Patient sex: M
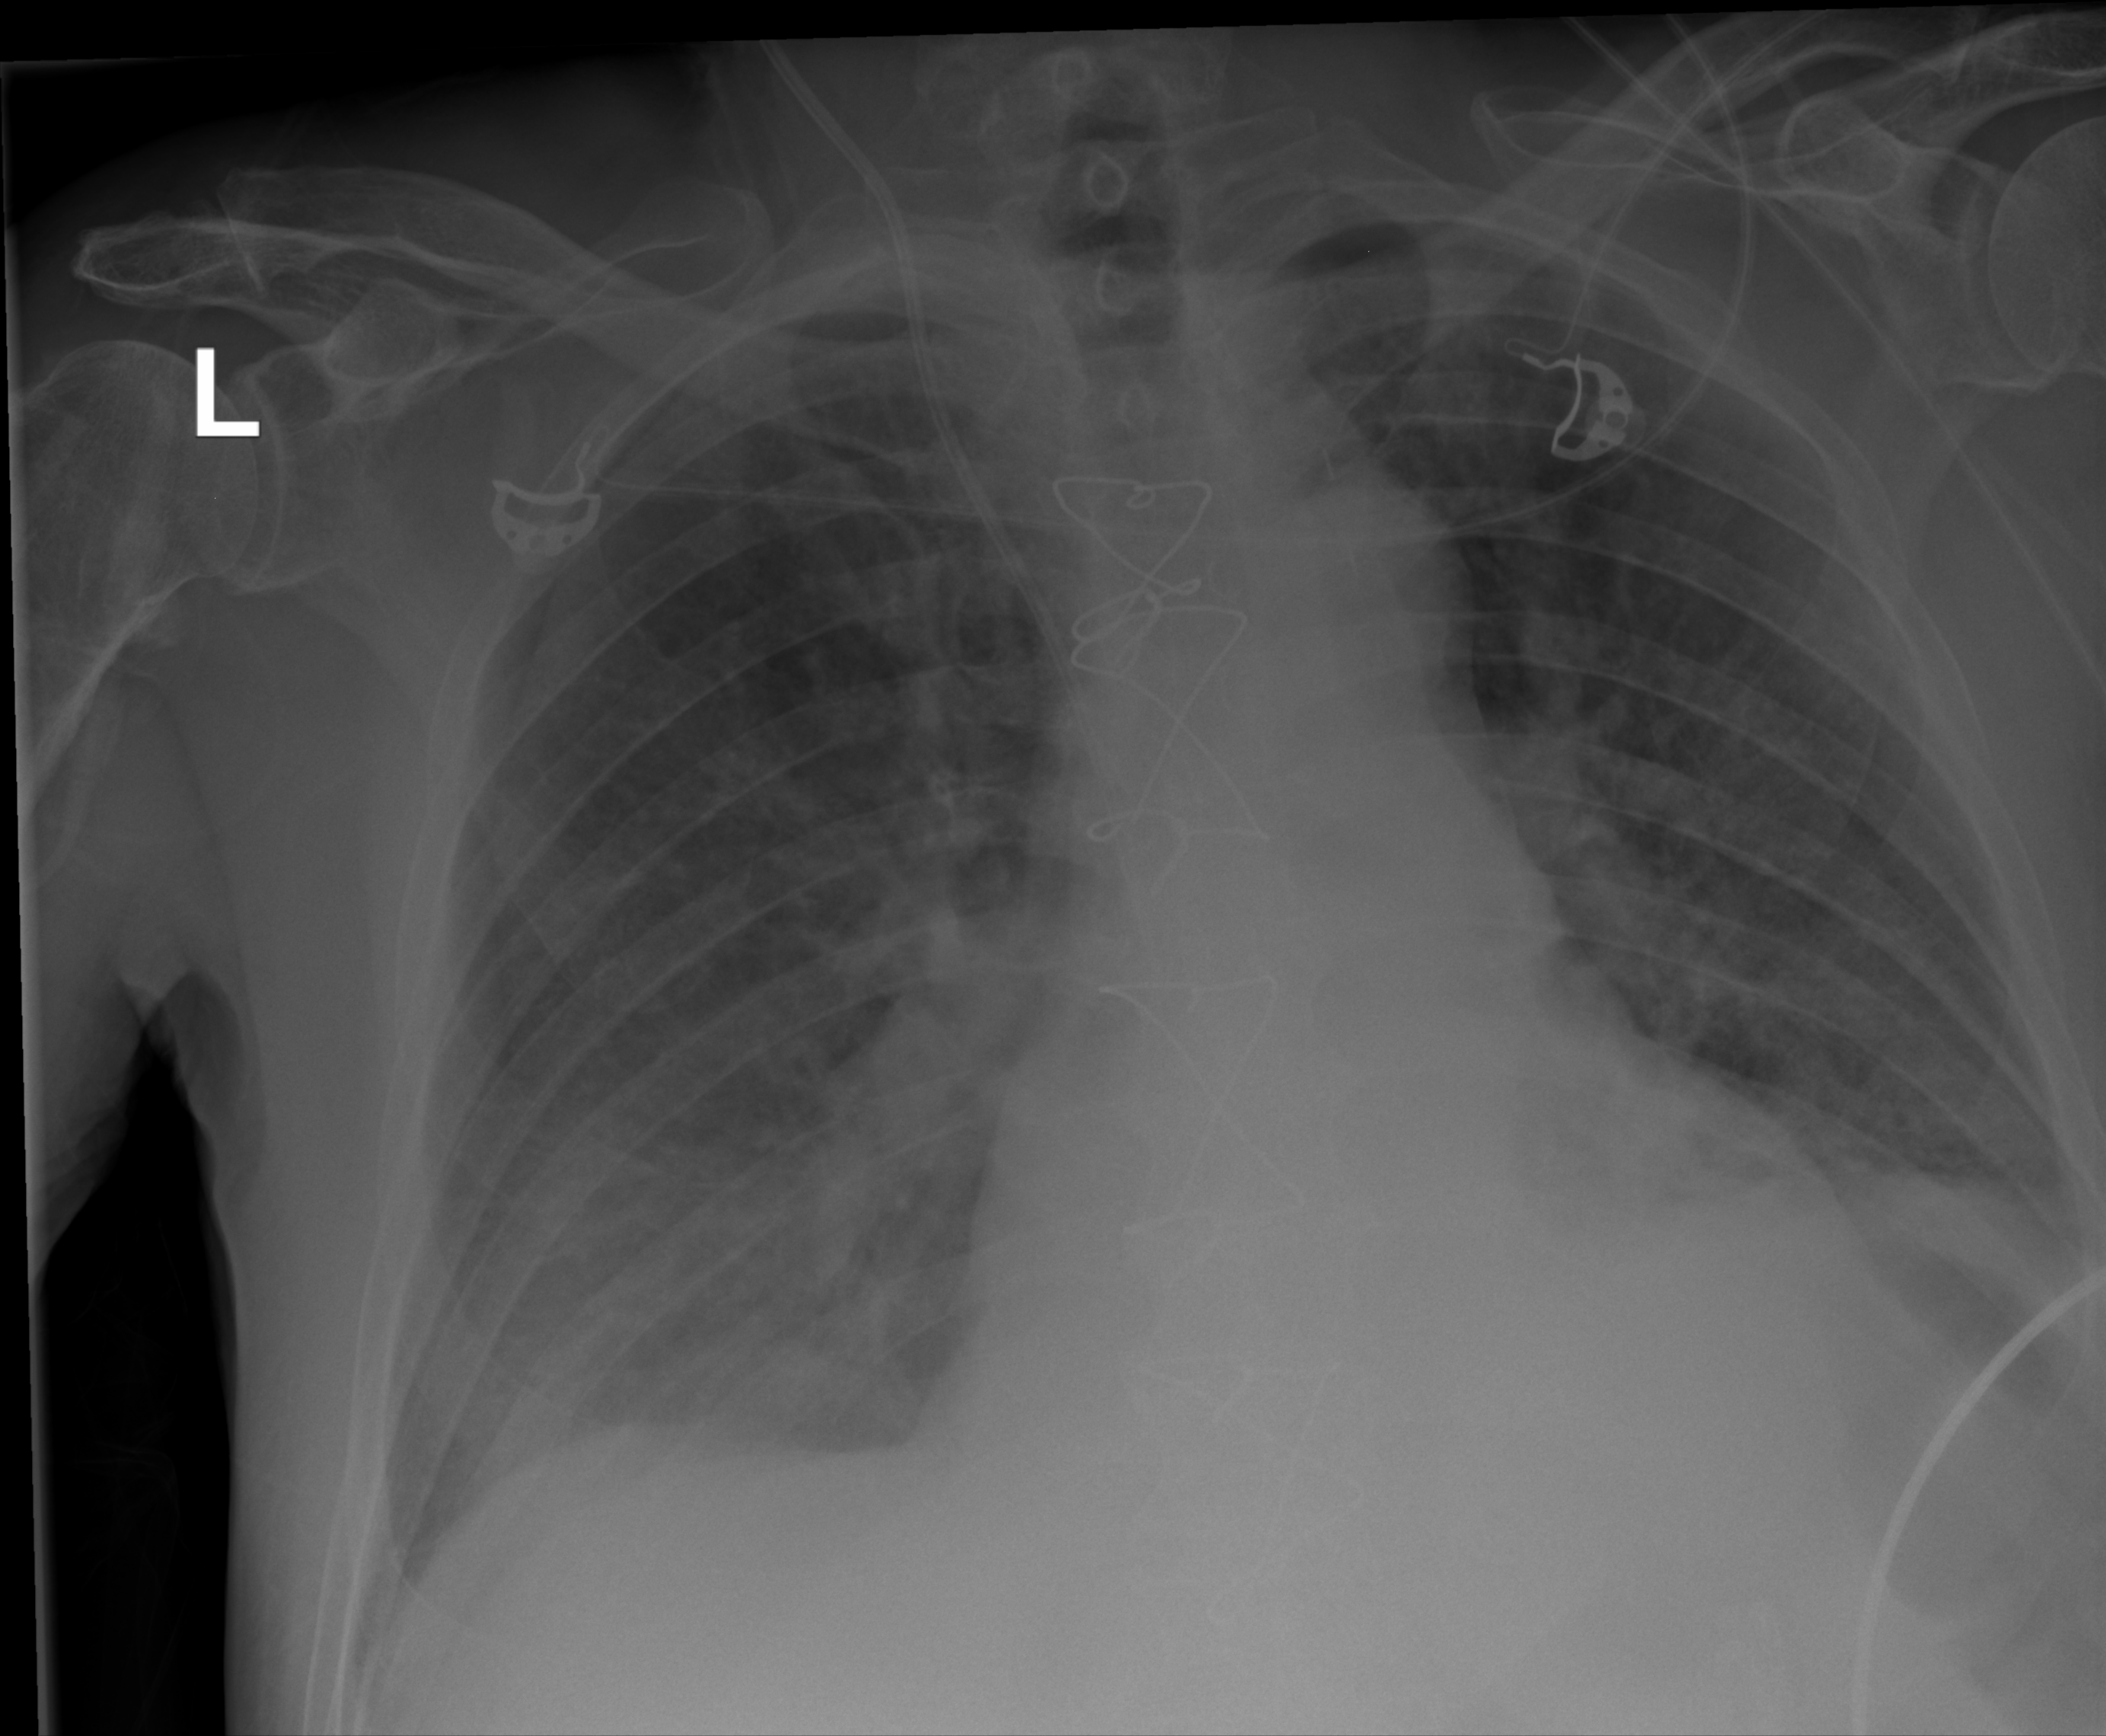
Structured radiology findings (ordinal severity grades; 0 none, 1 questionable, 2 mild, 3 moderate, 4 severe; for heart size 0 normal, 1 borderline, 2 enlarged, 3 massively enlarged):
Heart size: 0
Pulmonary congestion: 0
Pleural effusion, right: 2
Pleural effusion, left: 2
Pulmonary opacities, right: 1
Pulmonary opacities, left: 1
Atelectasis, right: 2
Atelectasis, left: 2